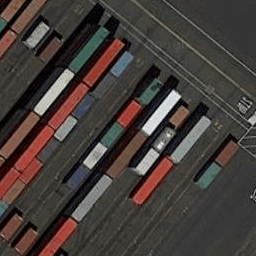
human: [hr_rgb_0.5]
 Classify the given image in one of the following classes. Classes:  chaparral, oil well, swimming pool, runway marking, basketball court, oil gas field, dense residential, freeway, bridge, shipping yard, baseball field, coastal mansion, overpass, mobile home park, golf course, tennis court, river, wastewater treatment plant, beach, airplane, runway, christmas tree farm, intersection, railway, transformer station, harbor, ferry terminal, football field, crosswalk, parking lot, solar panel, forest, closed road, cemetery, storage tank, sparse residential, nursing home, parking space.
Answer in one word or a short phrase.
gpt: shipping yard